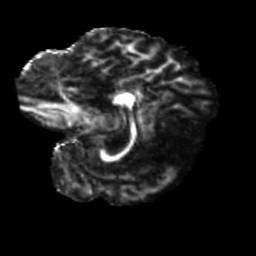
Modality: FA
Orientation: sagittal
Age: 56
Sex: female
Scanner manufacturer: siemens
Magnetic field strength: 3 T
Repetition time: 5.25 s
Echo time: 0.08 s